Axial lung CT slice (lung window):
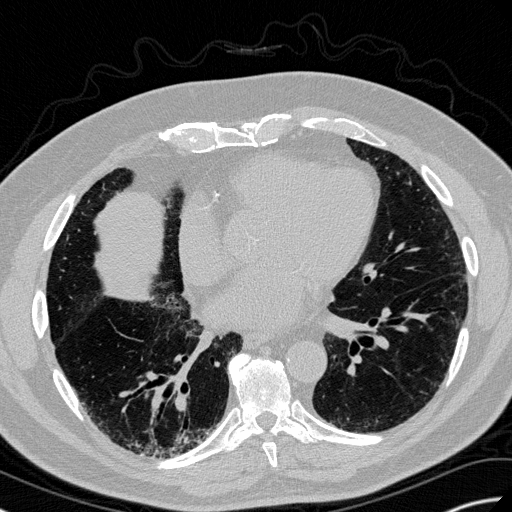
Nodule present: no